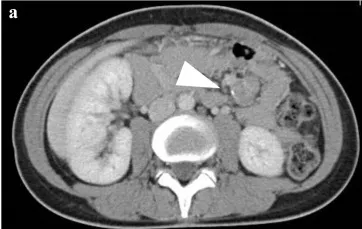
Enhanced CT scan shows a heterogeneously enhancing mass. The latter had mottled calcifications and a cystic portion. It measured 38 mm in length in abdominal cavity (a).
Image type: radiology (ct)